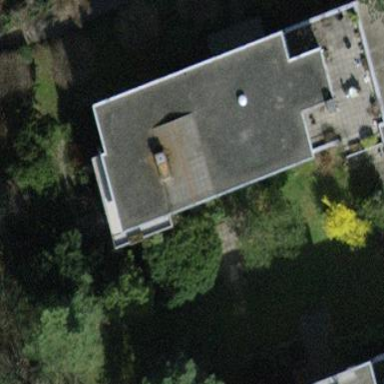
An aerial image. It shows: Flat-roofed apartment building.